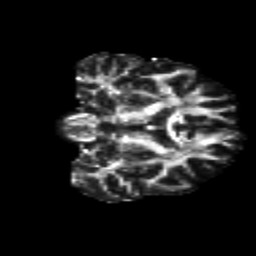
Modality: FA
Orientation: coronal
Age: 25
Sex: male
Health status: healthy
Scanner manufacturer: siemens
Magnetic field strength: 3 T
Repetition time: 8.6 s
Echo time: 0.095 s